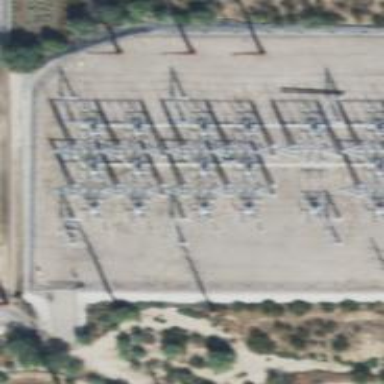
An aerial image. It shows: Switch for power supply.